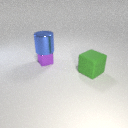
small purple metal cube to the left of large green rubber cube